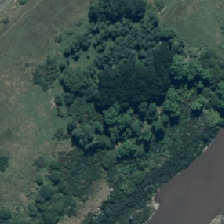
Land cover: grose_broom